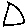
Label: triangle